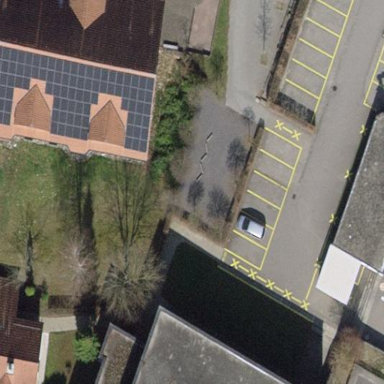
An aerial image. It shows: Parking available on the street side.